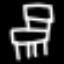
Label: chair